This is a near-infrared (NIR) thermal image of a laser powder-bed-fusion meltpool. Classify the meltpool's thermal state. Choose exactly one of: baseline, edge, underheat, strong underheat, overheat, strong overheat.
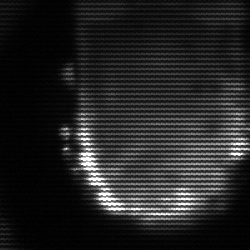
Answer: baseline